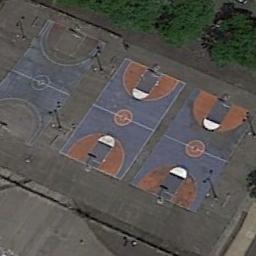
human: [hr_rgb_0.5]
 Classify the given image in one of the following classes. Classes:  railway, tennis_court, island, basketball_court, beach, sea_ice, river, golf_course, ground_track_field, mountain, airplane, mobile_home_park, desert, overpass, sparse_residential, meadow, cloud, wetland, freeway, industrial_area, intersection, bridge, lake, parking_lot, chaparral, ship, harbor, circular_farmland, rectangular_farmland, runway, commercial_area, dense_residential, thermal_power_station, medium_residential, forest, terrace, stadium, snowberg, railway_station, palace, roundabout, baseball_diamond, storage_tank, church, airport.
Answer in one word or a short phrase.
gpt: basketball_court